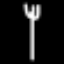
Label: fork